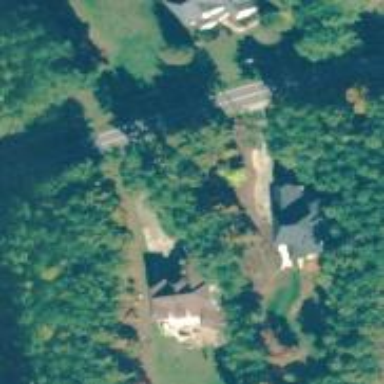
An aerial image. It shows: Driveway leading to service road.